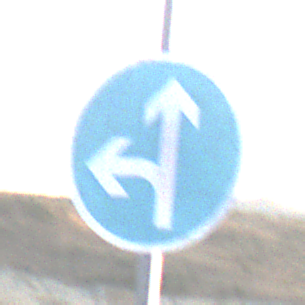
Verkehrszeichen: VorgeschriebeneFahrtrichtungGeradeausOderLinks
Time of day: SunriseSunset
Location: Outdoor (Nature)
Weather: PartlyCloudy
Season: NotSpecified
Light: Natural